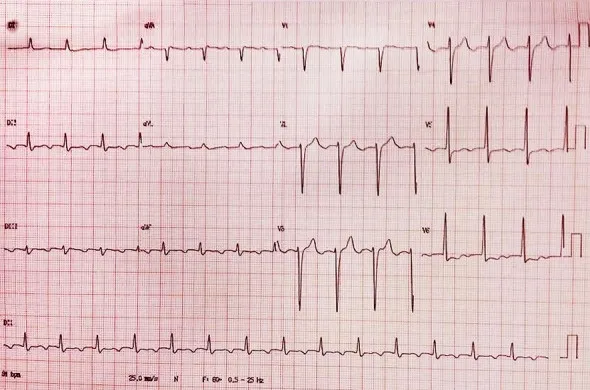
Electrocardiogram.
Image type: electrography (ekg)